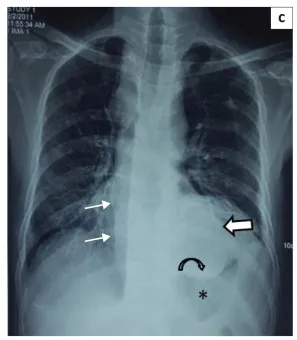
The frontal chest radiograph (c) indicates displacement of the right paraspinal stripe (thin arrows) and a retrocardiac opacity (thick arrow) indenting (curved arrow) the gastric fundus (asterisk).
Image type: radiology (x_ray)